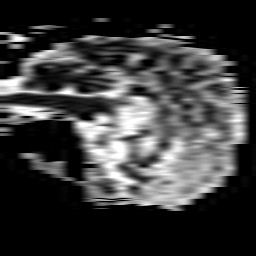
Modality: ADC
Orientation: sagittal
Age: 86
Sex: female
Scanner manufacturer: philips
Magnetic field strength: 1.5 T
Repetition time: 4.52 s
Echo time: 0.07843 s